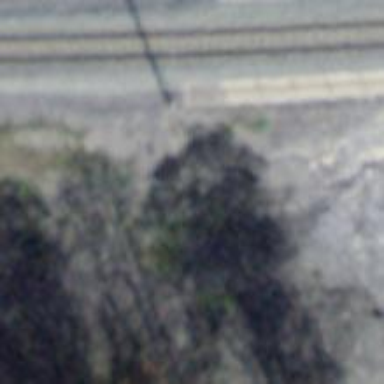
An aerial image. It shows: Power pole.